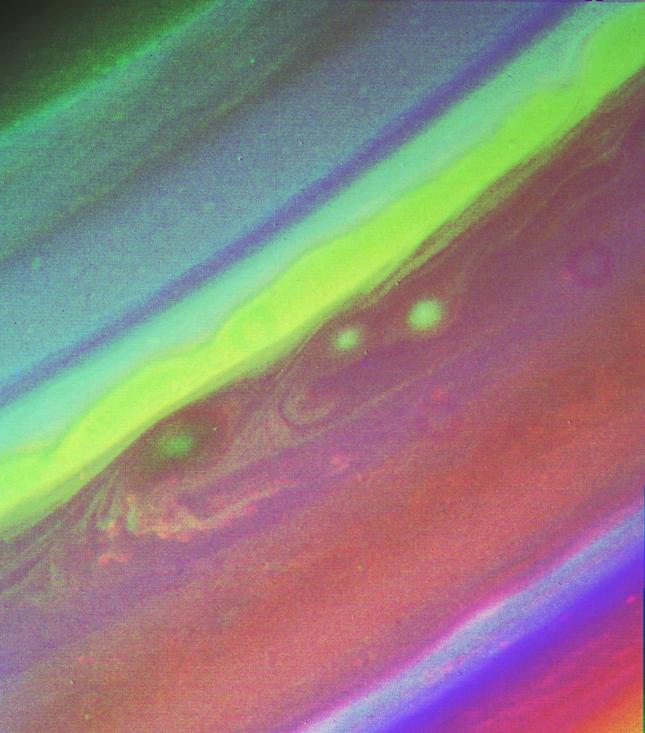
Saturn Northern Hemisphere Saturn, Voyager